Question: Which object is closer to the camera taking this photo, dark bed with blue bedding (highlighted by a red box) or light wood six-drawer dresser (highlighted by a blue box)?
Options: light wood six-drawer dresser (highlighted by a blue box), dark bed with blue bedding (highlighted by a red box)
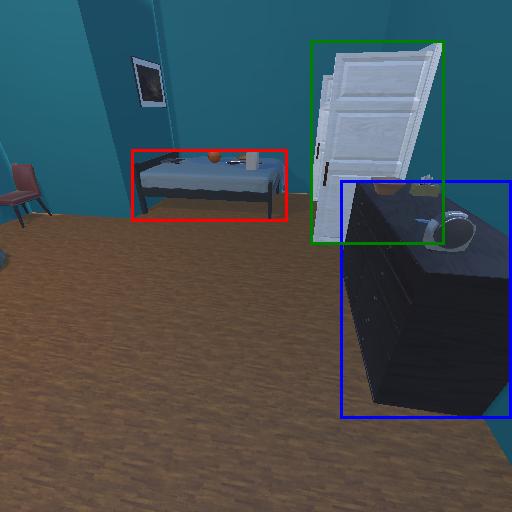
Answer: light wood six-drawer dresser (highlighted by a blue box)